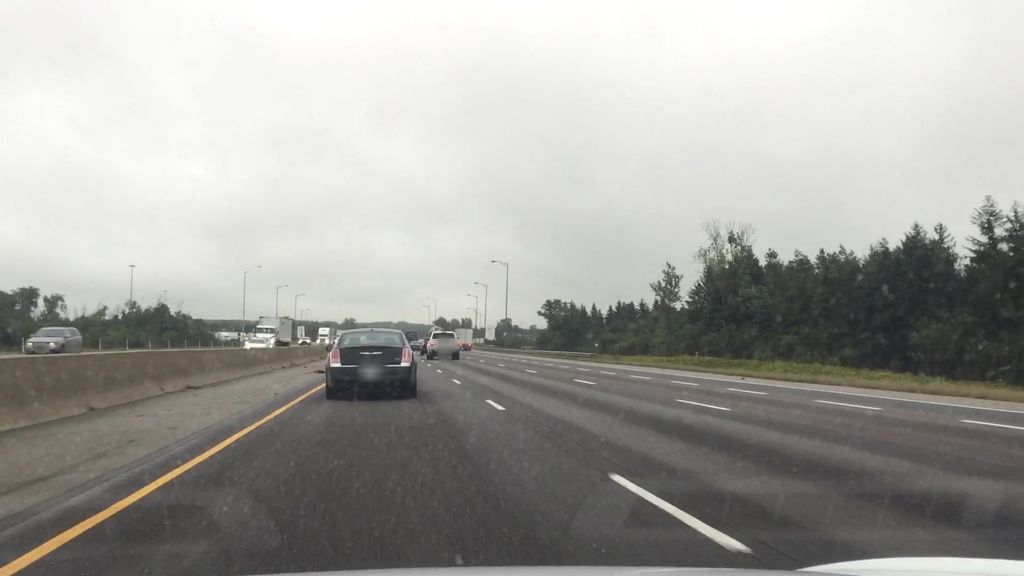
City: kitchener-waterloo